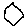
Label: hexagon